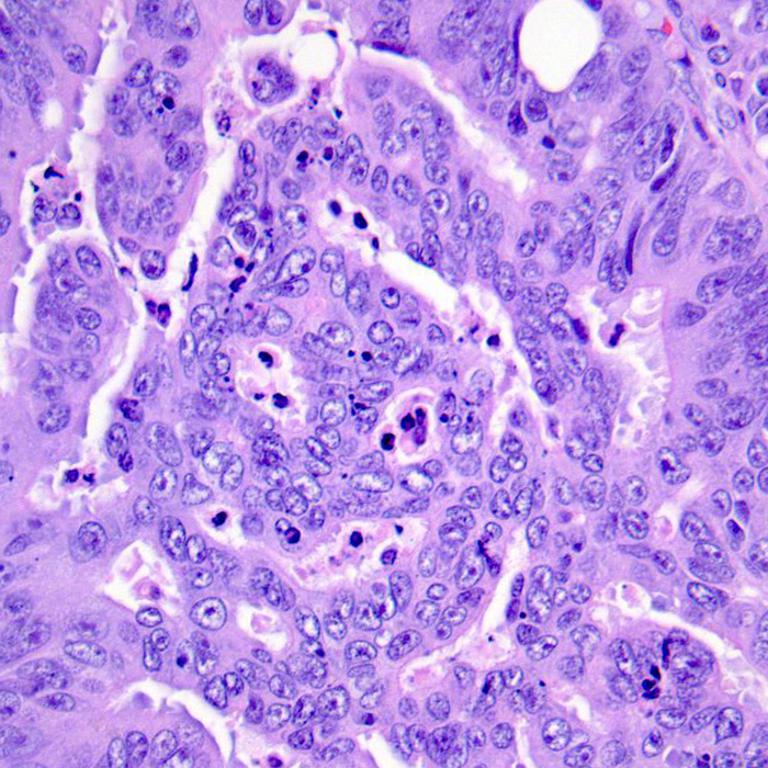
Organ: colon
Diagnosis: adenocarcinomas